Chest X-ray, PA view. Patient: 17 years old, sex M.
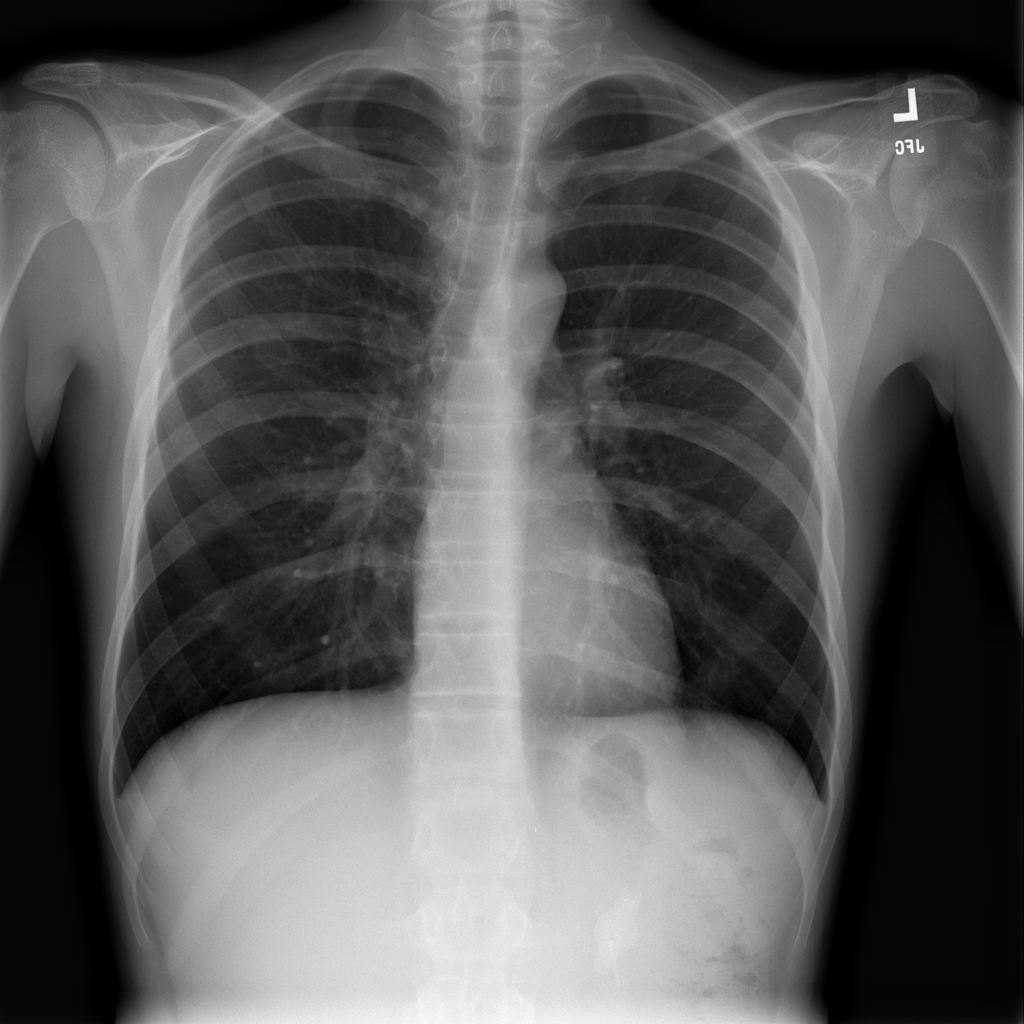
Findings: No Finding